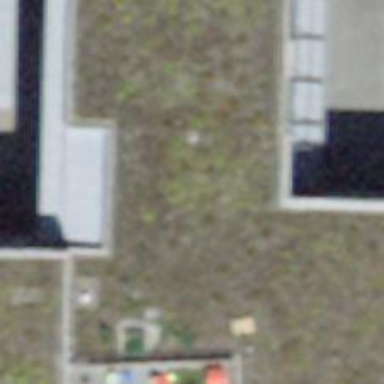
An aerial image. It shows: School.